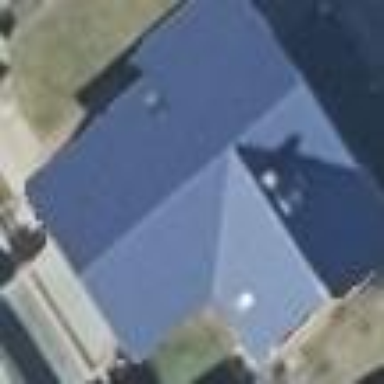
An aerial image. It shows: Simple and straightforward house.